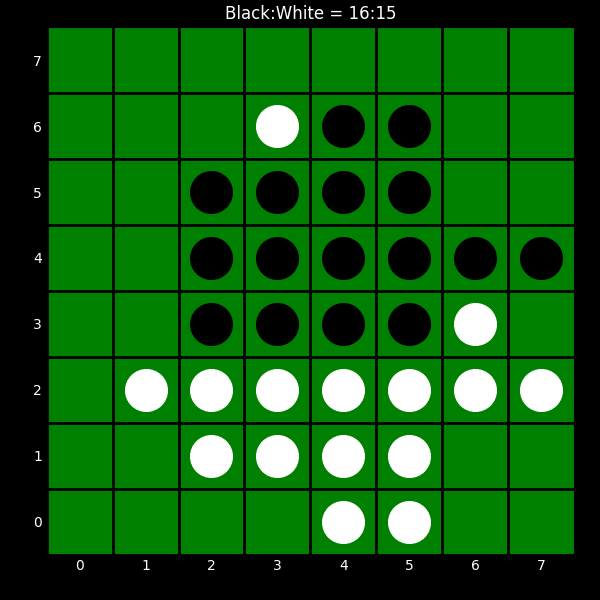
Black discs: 16
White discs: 15